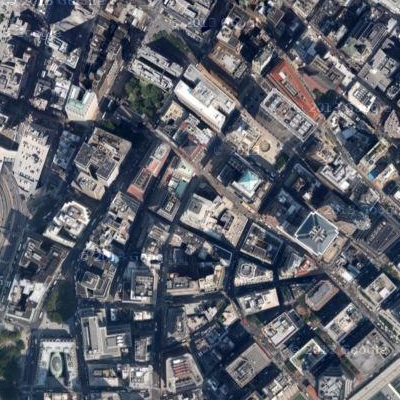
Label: cIndustry